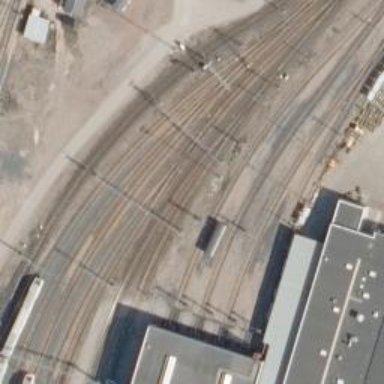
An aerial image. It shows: Rail yard with electrified contact lines for the trains.